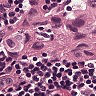
Metastatic tissue present: yes